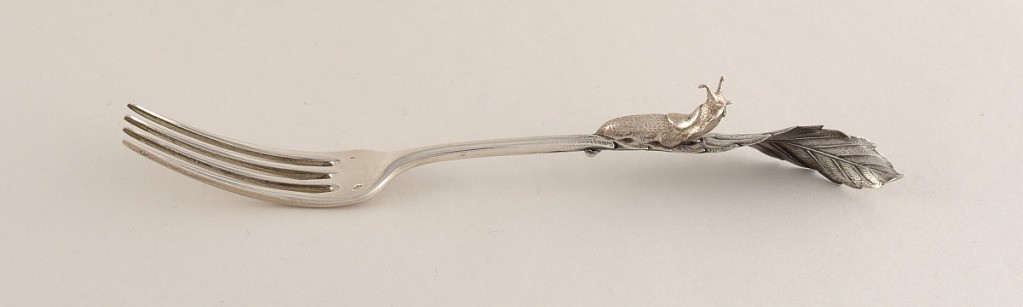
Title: Dessert Fork with Slug
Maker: Charles Victor Gibert, French
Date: ca. 1890
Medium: silver
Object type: fork
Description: Four tined fork with thin tines. Plain narrow stem, continues to form twisting leaf. Slug applied perching on base of leaf with head outstretched and tail curling along reverse side.